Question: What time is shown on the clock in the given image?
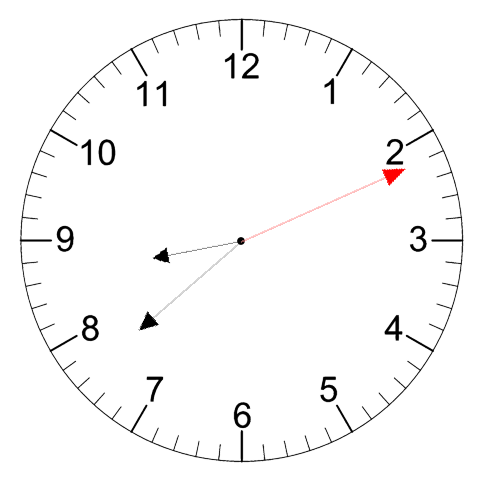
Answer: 08:38:11